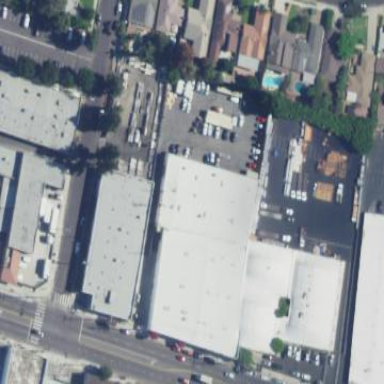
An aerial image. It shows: Industrial building.